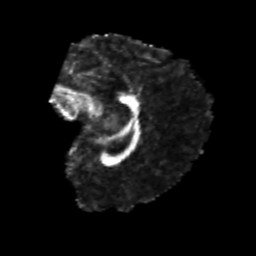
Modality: FA
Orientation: sagittal
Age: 20
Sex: male
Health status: healthy
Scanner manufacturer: philips
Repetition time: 7.391 s
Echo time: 0.08599 s